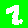
Digit: 2